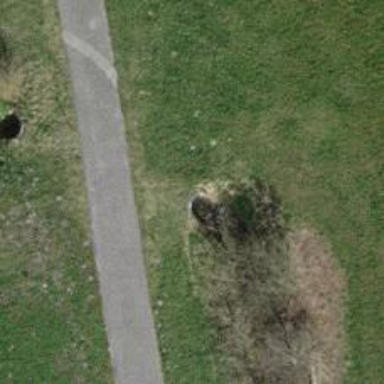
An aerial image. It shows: Culvert tunnel.